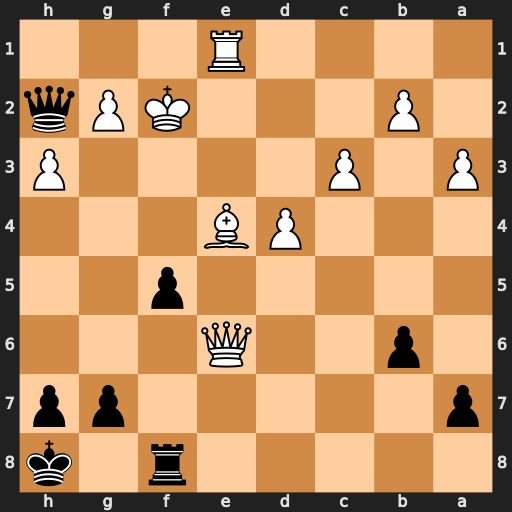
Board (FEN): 5r1k/p5pp/1p2Q3/5p2/3PB3/P1P4P/1P3KPq/4R3
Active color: b
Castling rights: -
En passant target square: -
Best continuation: fxe4+ Ke2 Qxg2+ Kd1 Qxb2 Qxe4 Qxc3